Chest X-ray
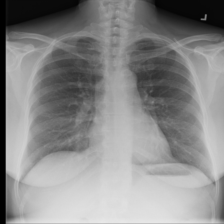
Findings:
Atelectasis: negative
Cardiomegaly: negative
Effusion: negative
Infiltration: positive
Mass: negative
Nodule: negative
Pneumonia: negative
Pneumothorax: negative
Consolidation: negative
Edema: negative
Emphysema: negative
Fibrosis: negative
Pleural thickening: negative
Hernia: negative